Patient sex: F
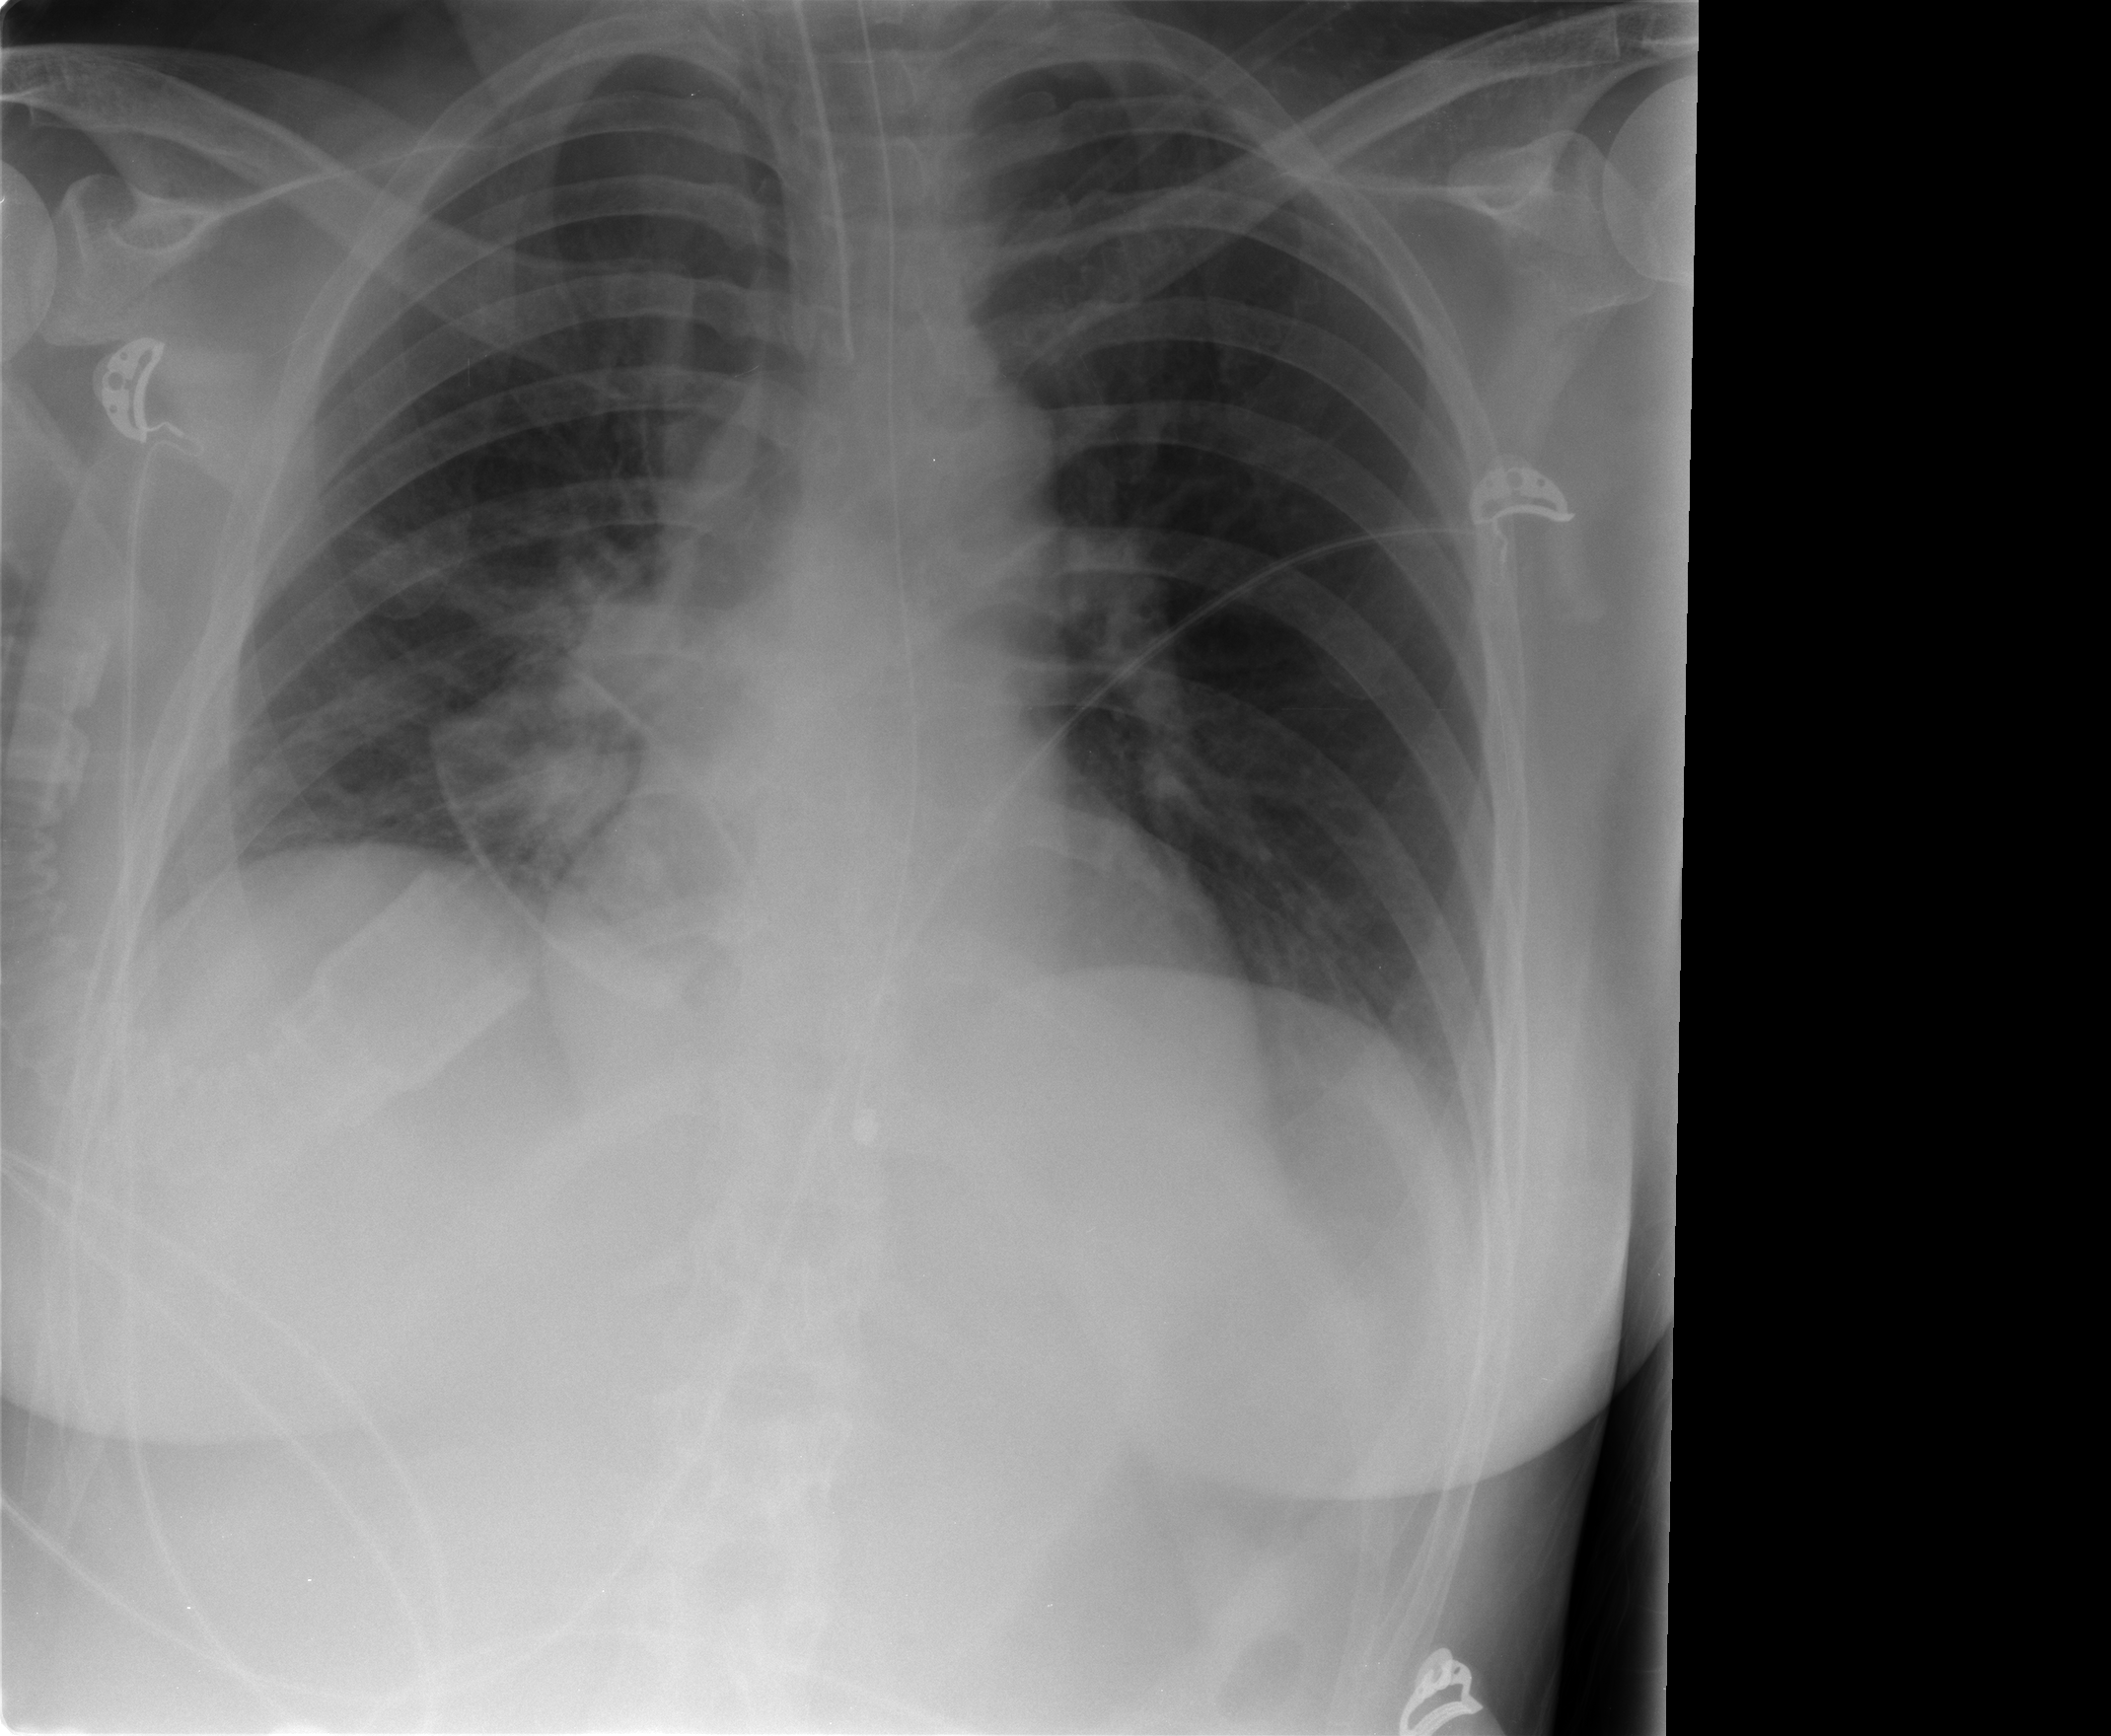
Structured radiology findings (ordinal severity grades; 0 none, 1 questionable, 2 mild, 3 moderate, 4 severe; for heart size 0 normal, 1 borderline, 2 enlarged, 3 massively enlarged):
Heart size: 0
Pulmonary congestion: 0
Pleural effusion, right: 0
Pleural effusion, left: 0
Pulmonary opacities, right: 2
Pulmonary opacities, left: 0
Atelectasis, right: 2
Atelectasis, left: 0